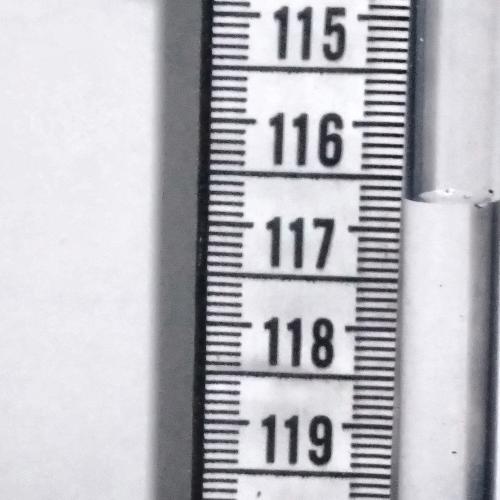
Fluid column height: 116.7 cm